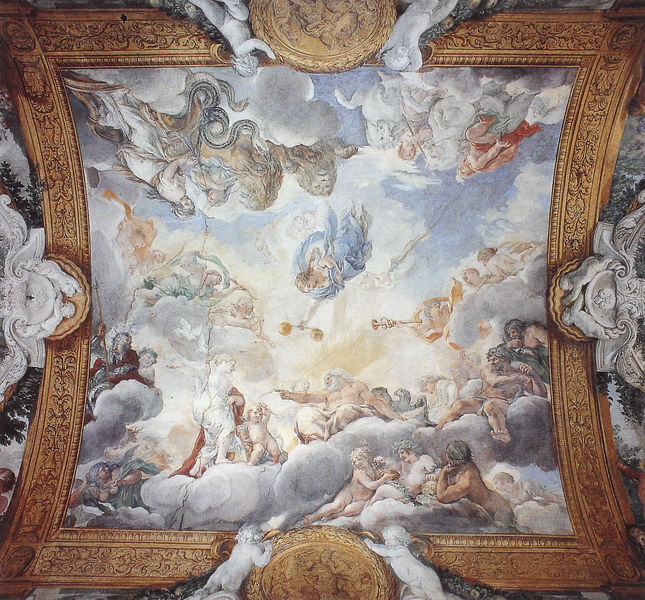
Titel: Galerie, Deckenfresko
Künstler: Pietro da Cortona
Standort: Rom, Palazzo Pamphili (EU - I - Latium)
Schlagwörter: blau, himmel, wolken, weiss, wolke, barock, rahmen, gold, decke, engel, ornamente, stuck, foto, gewölbe, waage, posaunen, deckengemälde, fresko, posaune, putten, maria, kassette, gewölbt, deckenfresko